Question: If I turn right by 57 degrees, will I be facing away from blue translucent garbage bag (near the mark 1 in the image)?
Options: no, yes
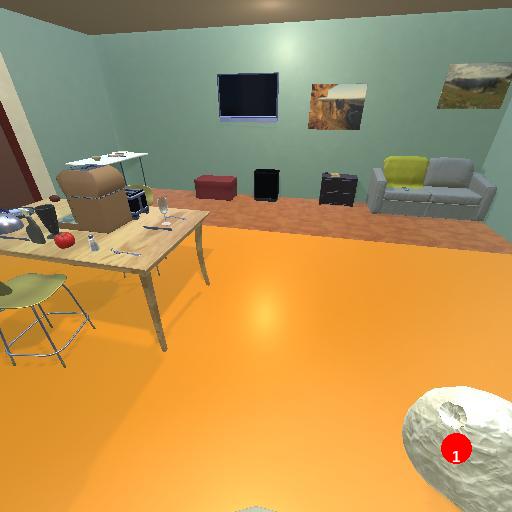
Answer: no